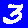
Digit: 3